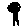
Label: tree